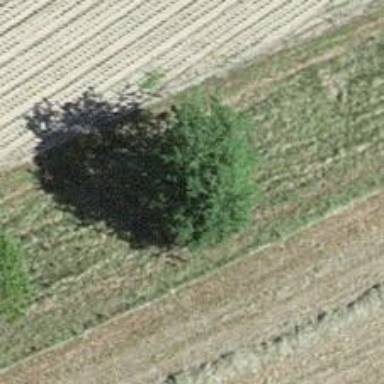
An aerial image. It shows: Beautiful tree in nature.